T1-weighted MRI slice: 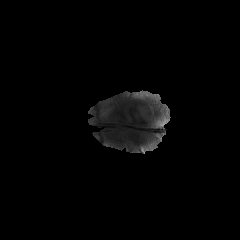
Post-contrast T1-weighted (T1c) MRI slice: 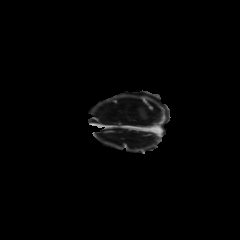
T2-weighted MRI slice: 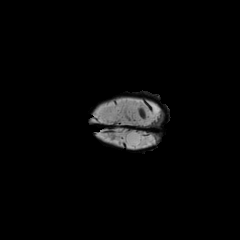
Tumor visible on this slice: no